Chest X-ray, PA view. Patient: 56 years old, sex F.
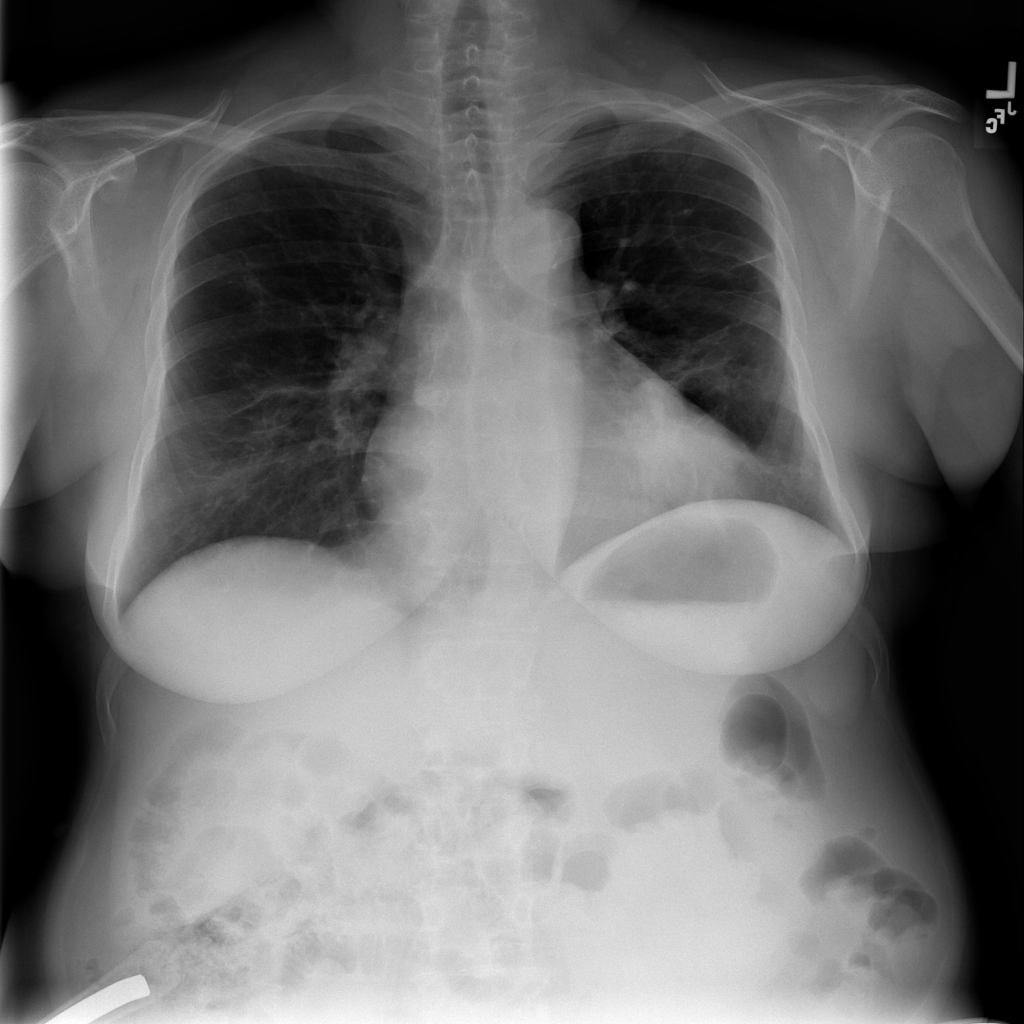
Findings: Mass